Aerial crown-view tile of a tropical tree (Barro Colorado Island, Panama), acquired 20250124:
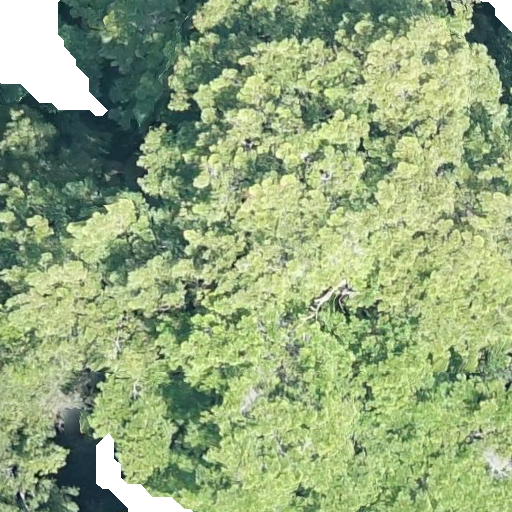
Species: Terminalia amazonia
GBIF accepted scientific name: Terminalia amazonica
Crown area: 610.872 m²